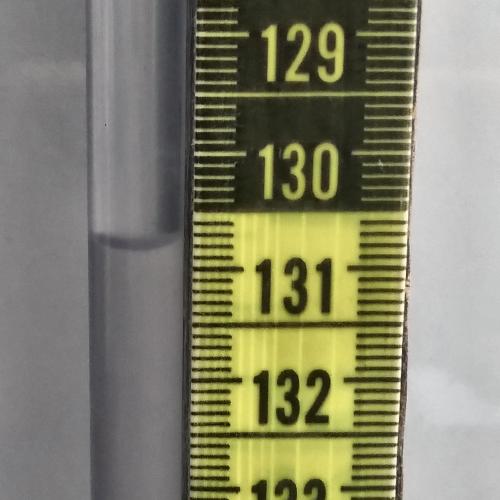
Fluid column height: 130.8 cm